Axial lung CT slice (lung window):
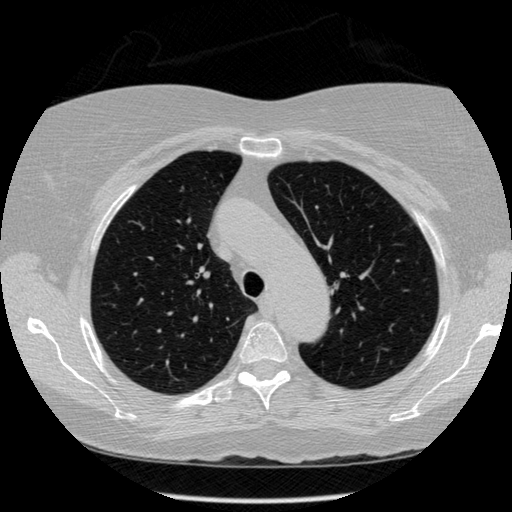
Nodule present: no